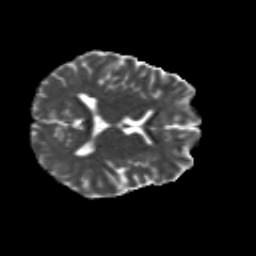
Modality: MD
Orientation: axial
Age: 18
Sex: male
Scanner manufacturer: siemens
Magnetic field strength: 3 T
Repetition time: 8.8 s
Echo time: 0.085 s